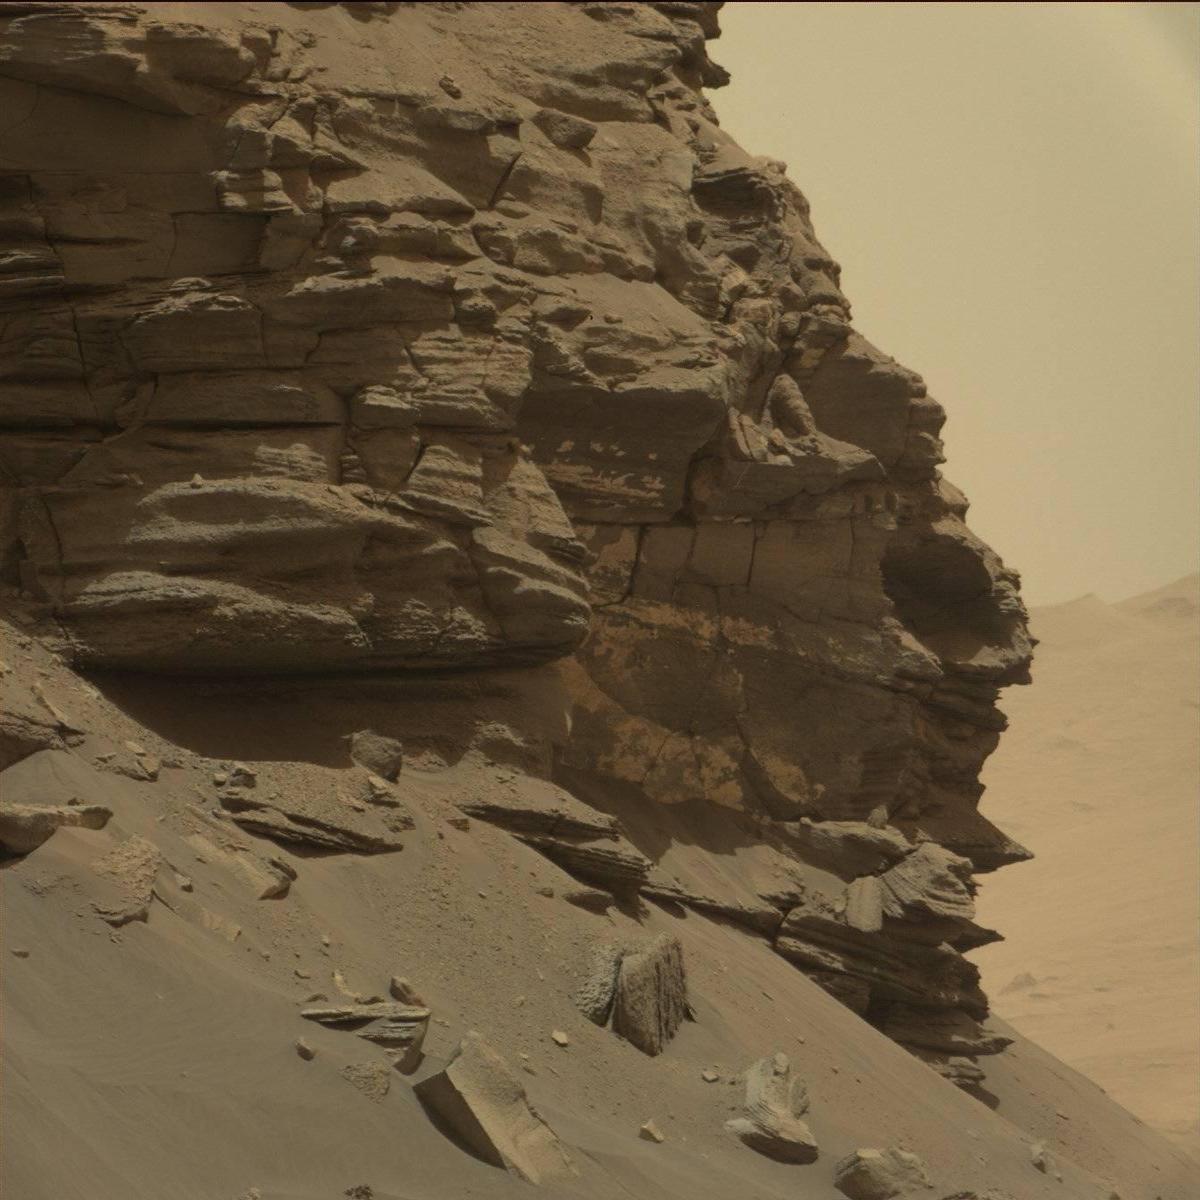
Terrain classes present: Bedrock, Ridge, Sand / Soil, Sky